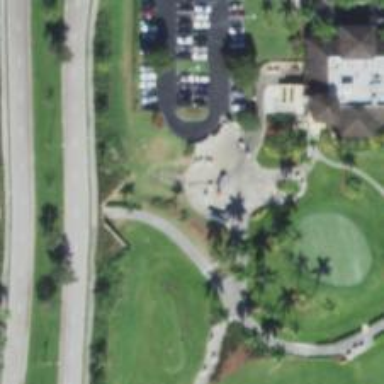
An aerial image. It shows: Well-maintained path used for golfing.